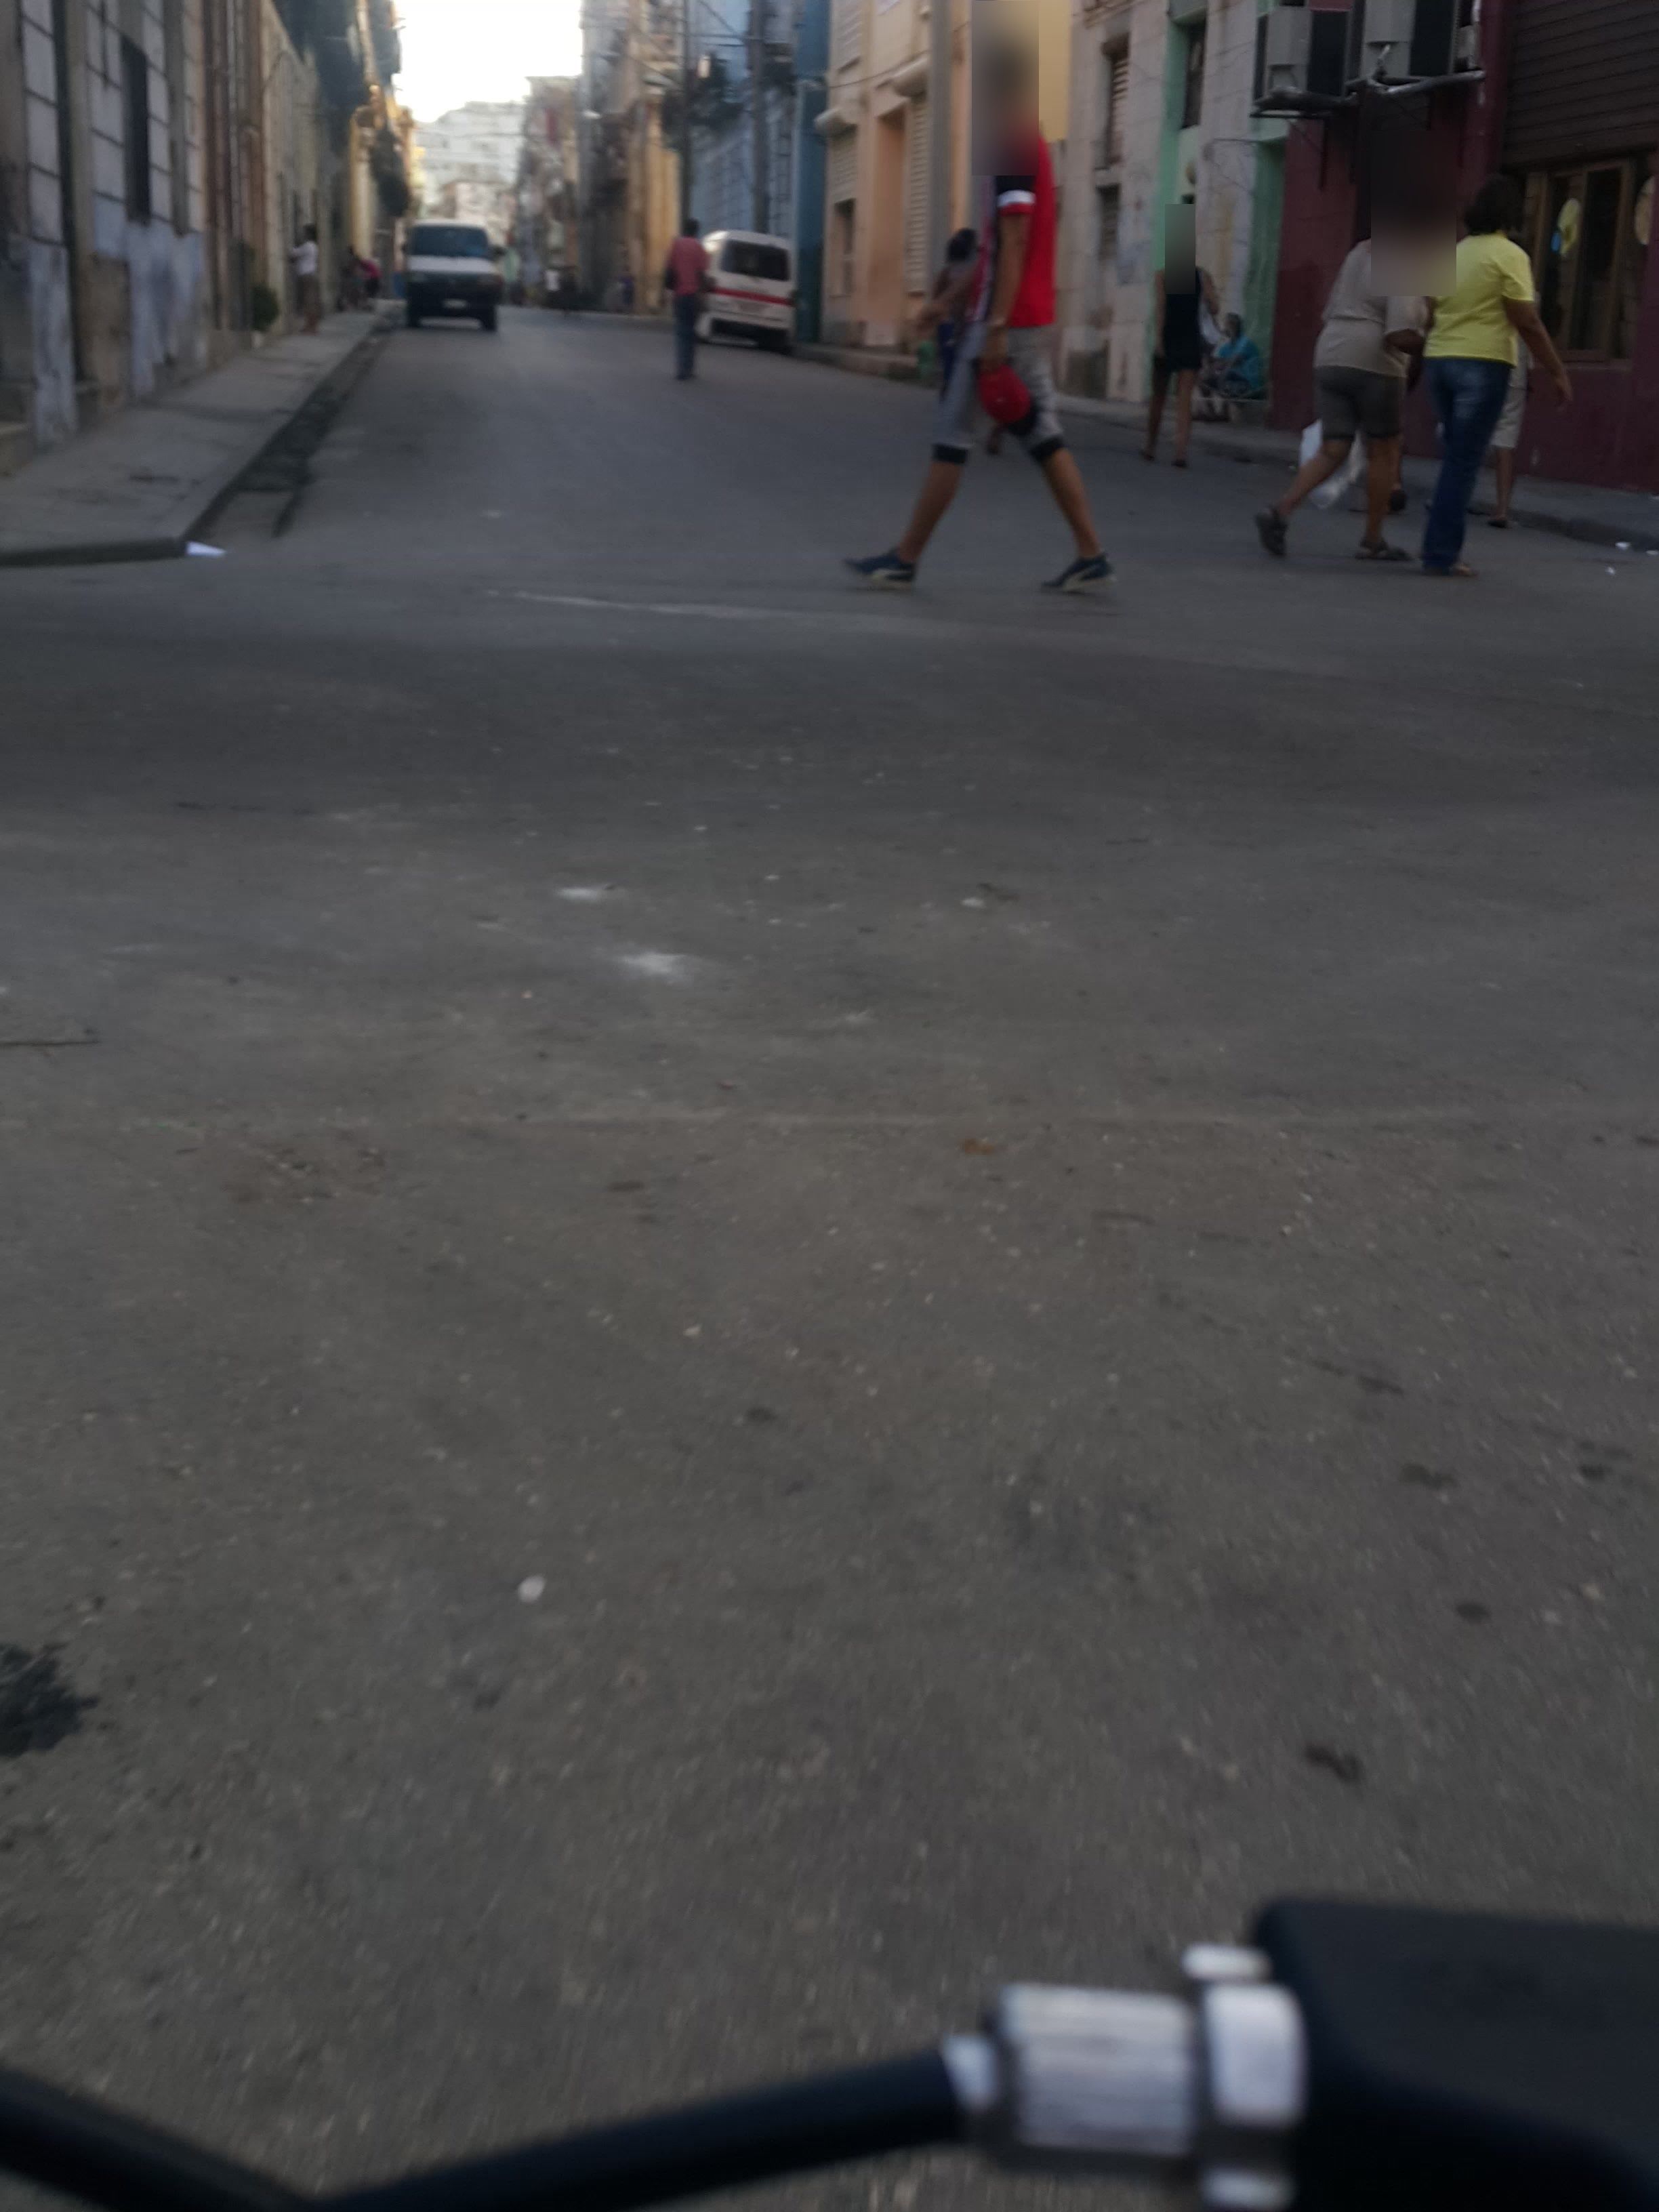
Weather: clear
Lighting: day
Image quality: slightly poor
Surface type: driving surface
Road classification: residential
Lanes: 2.0
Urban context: urban centre
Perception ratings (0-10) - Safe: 0.68, Lively: 7.42, Beautiful: 3.24, Boring: 2.43, Depressing: 3.06, Wealthy: 2.17